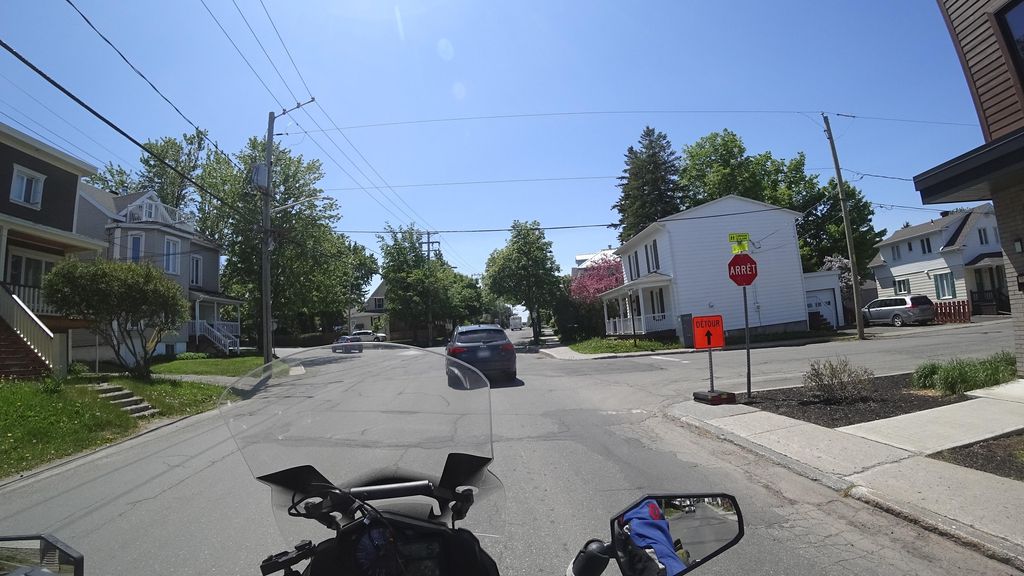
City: quebec_city